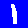
Digit: 1